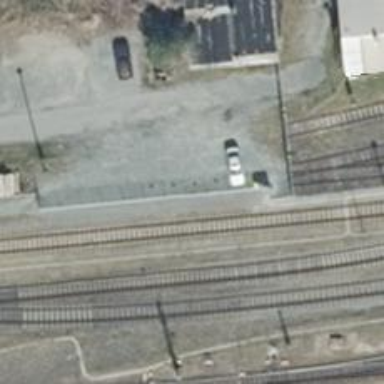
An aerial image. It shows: Abandoned railway yard is depicted.